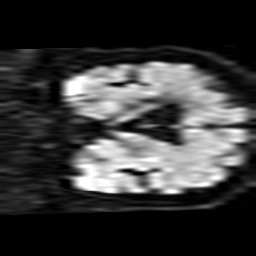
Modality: TRACE
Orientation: coronal
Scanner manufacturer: philips
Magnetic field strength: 1.5 T
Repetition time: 2.887 s
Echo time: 0.06175 s